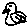
Label: bird